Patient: sex M, age 46
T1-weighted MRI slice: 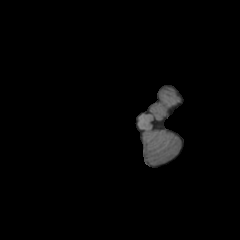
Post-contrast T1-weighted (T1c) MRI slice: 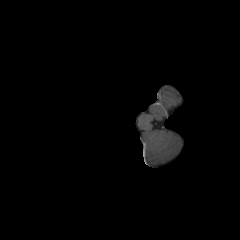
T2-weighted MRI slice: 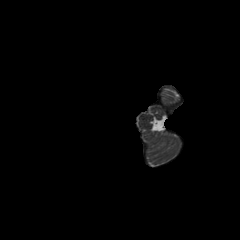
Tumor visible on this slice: no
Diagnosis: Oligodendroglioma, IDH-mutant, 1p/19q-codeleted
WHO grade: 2